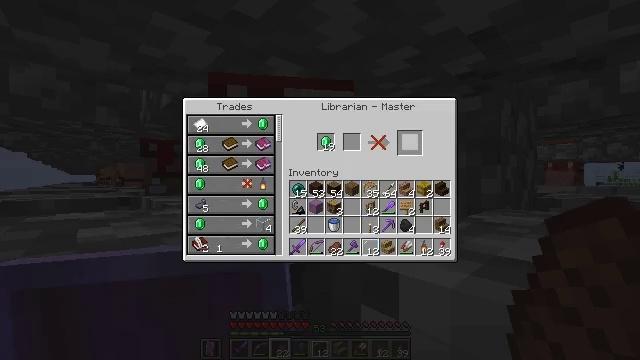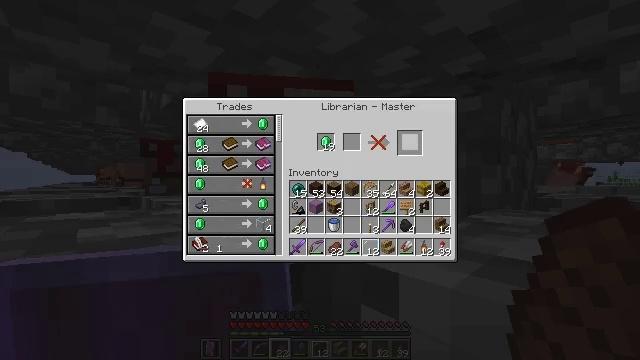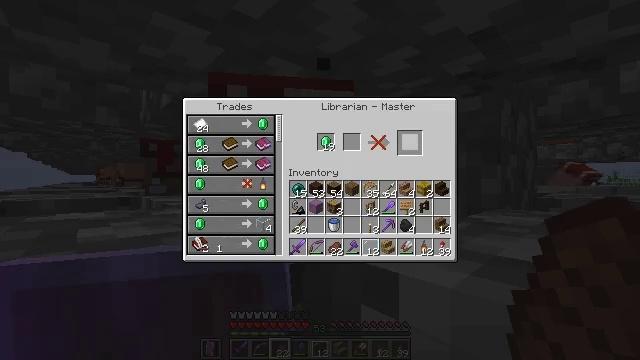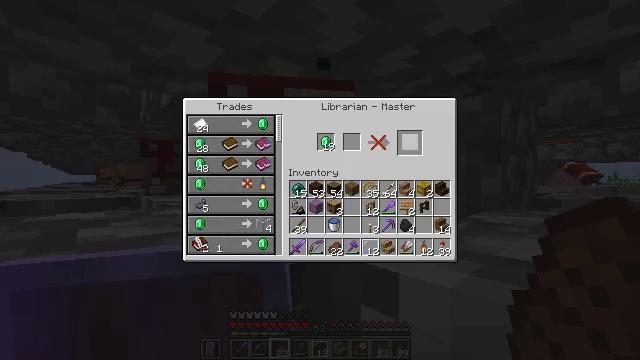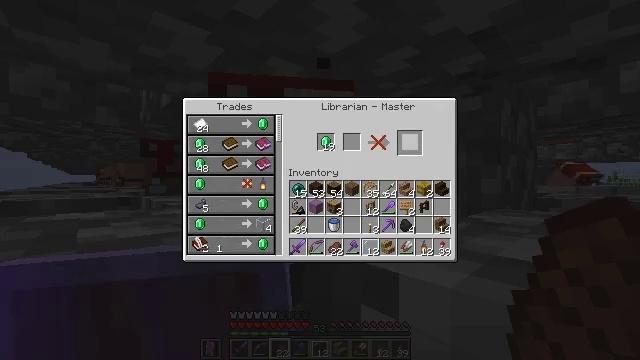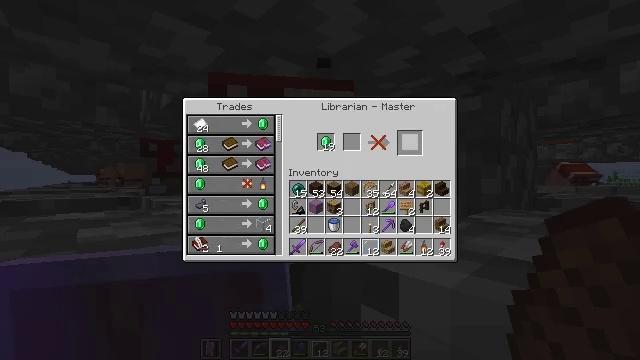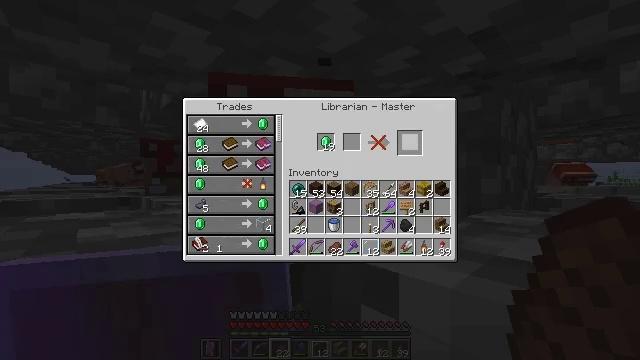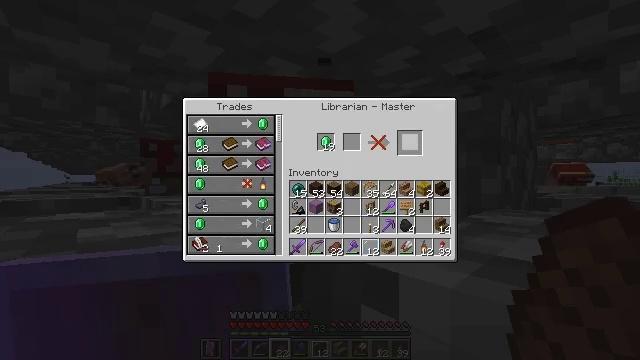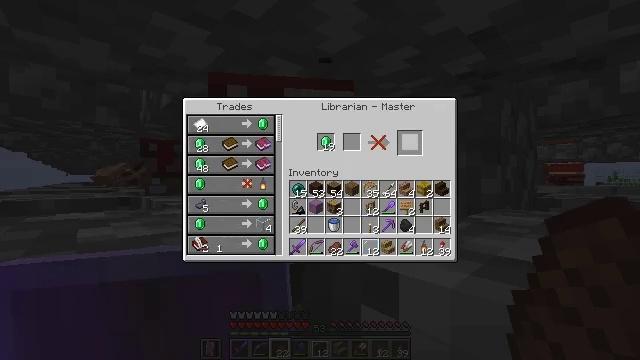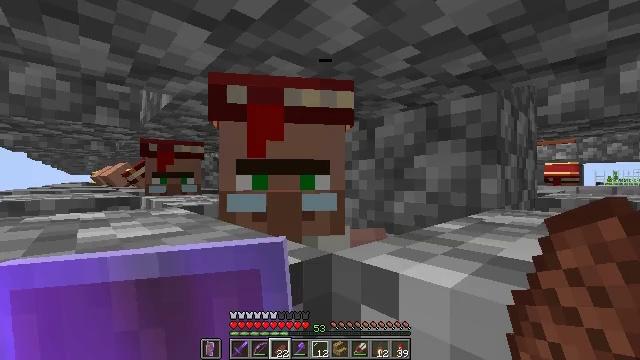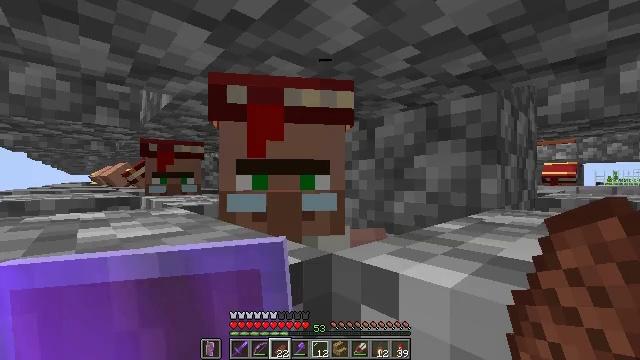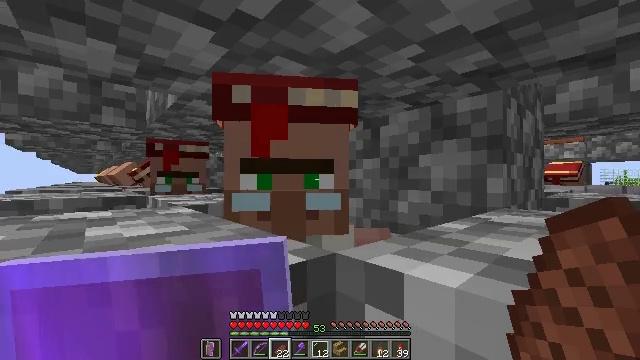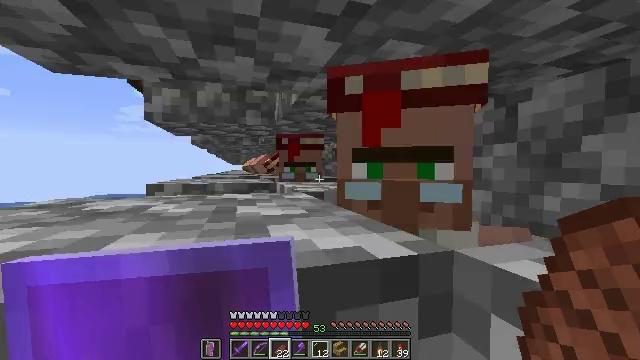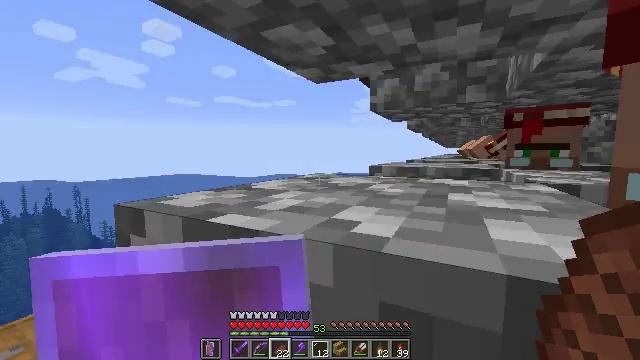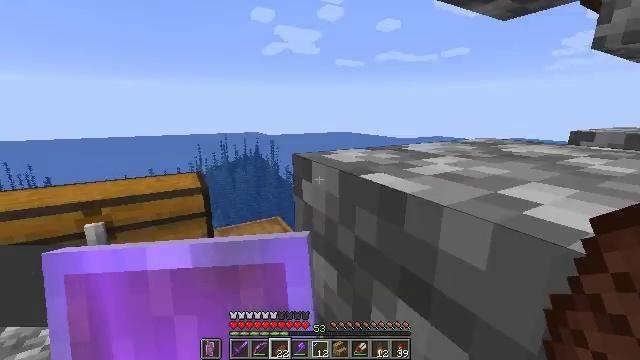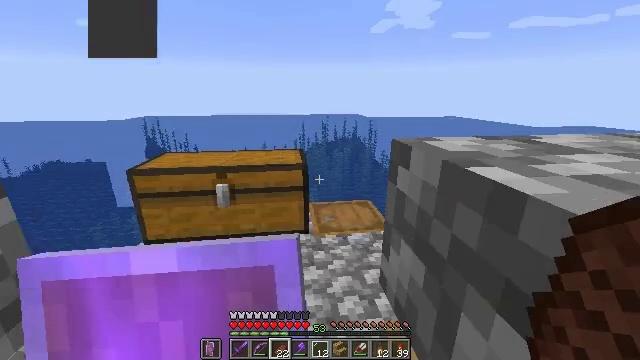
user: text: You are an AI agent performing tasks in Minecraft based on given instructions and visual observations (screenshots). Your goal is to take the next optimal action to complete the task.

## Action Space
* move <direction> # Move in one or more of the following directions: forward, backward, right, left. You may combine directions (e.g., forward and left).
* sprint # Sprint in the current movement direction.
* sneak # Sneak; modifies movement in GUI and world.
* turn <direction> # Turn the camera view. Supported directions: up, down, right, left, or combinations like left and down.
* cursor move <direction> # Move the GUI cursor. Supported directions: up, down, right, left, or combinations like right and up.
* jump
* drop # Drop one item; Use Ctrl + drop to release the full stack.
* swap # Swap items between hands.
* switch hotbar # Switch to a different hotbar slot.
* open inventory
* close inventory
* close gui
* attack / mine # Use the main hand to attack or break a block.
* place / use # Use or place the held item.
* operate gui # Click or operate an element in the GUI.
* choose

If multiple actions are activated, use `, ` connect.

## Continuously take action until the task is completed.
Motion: motion action
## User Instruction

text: Use a crafting table to make a lantern with a torch and iron nuggets.
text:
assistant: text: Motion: sneak, attack / mine
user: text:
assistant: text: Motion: sneak, attack / mine
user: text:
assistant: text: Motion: sneak, attack / mine
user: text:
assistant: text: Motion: sneak
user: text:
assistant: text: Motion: no_op
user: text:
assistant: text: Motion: no_op
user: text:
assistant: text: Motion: no_op
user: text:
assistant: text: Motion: no_op
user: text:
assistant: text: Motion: no_op
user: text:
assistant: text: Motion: no_op
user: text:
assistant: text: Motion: no_op
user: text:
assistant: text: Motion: turn left and down
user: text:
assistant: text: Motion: turn left and down
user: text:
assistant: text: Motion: turn left and down
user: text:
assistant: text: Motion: turn left and down
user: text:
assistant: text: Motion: turn left and up
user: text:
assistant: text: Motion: turn left and up
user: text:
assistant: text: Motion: no_op
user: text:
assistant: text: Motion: no_op
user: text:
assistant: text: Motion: no_op
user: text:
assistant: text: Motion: no_op
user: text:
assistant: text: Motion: no_op
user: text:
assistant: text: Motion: no_op
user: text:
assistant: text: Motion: no_op
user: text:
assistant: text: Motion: no_op
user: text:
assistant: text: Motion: move forward, turn right
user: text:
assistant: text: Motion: move forward, turn right
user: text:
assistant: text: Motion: move forward, turn left
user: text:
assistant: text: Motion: move forward, turn down
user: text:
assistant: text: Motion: move forward, turn right and down